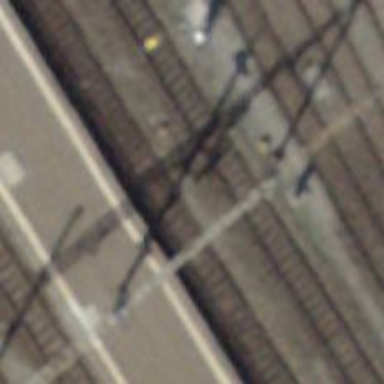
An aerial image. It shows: Railway signal and milestone.